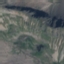
Land use / land cover: HerbaceousVegetation